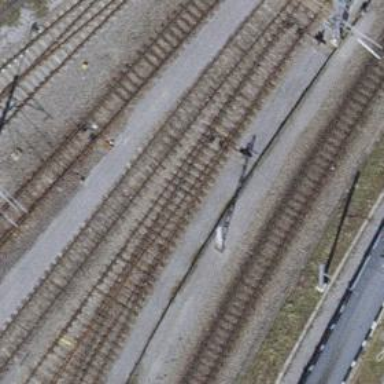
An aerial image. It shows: Siding railway track with one rail.